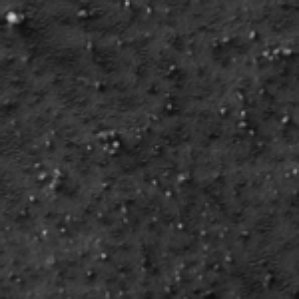
Label: frost